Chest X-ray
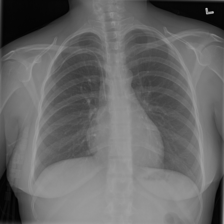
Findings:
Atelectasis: negative
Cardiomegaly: negative
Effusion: negative
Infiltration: positive
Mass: negative
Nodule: negative
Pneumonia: negative
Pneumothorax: negative
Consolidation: negative
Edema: negative
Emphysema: negative
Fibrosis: negative
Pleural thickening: negative
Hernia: negative